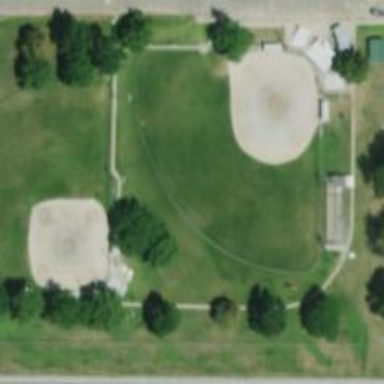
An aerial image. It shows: Baseball pitch for leisure land activities.